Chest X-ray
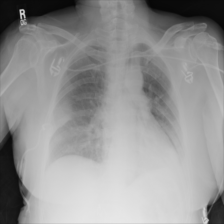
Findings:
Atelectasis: positive
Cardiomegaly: negative
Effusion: negative
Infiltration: negative
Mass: positive
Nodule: negative
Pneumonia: negative
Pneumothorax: negative
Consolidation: negative
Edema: negative
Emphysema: negative
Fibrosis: negative
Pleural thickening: negative
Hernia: negative